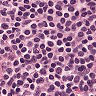
Metastatic tissue present: no